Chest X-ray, PA view. Patient: 71 years old, sex F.
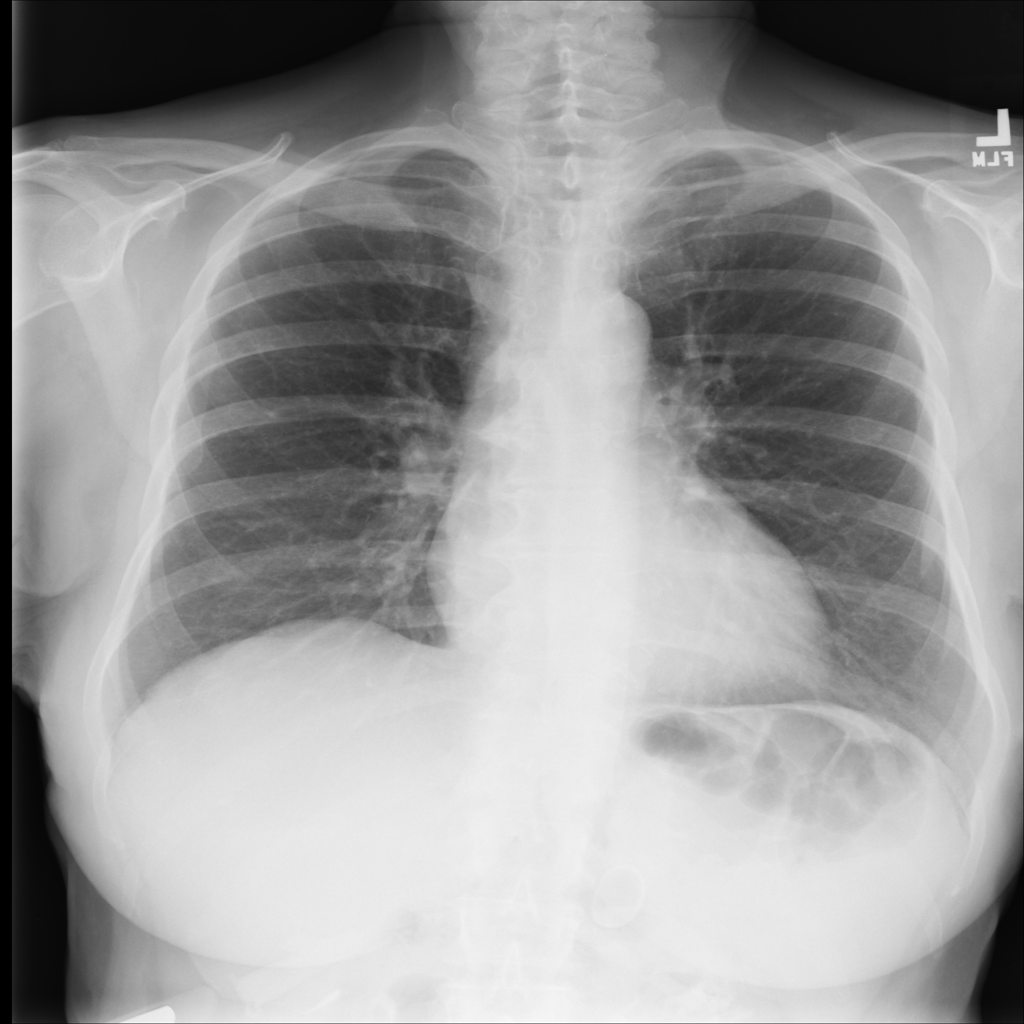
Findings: No Finding